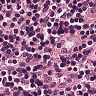
Metastatic tissue present: no